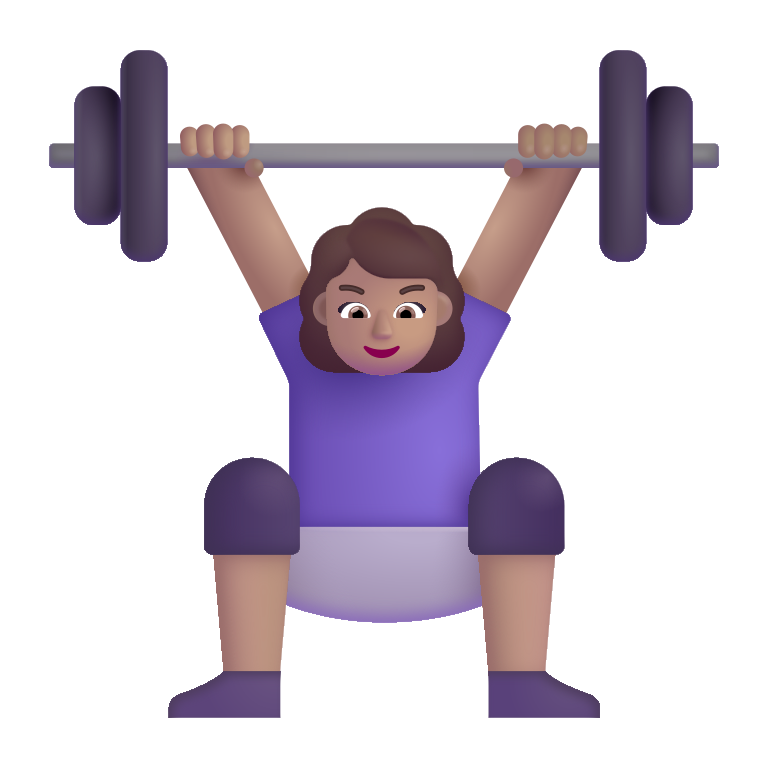
woman lifting weights color